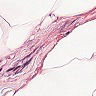
Metastatic tissue present: no